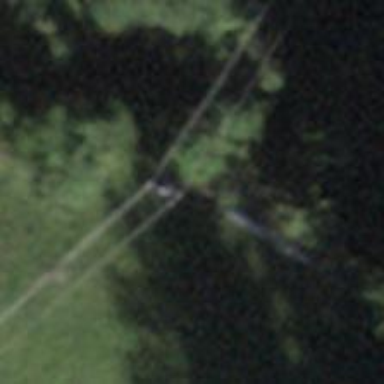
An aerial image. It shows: Power pole.